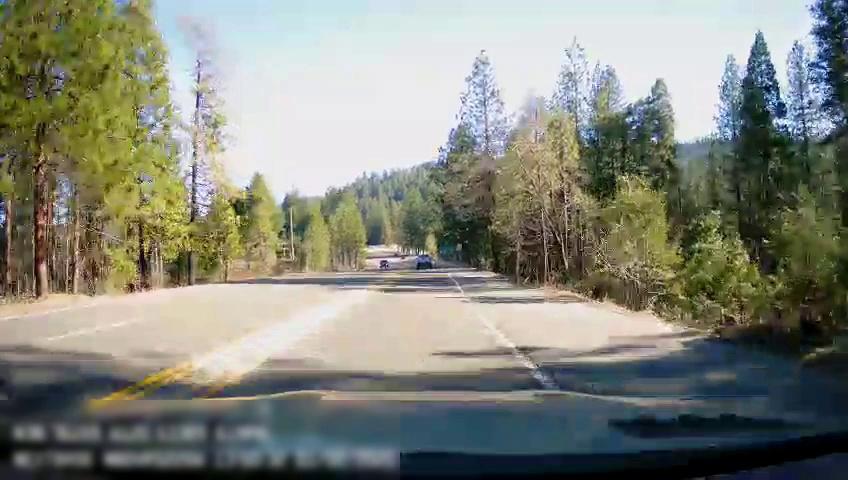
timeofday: Day
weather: Sunny
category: Drivable Space
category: Vehicles | Truck
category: Lanes | Alternate Lane
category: Lanes | Current Lane
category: Lanes | Opposite Lane
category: Lanes | Opposite Lane
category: Lanes | Opposite Lane